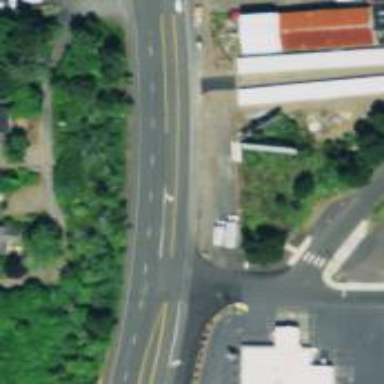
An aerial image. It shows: Asphalt road designated as trunk highway.